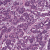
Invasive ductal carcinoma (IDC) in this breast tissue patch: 1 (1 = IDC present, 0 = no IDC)